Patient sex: M
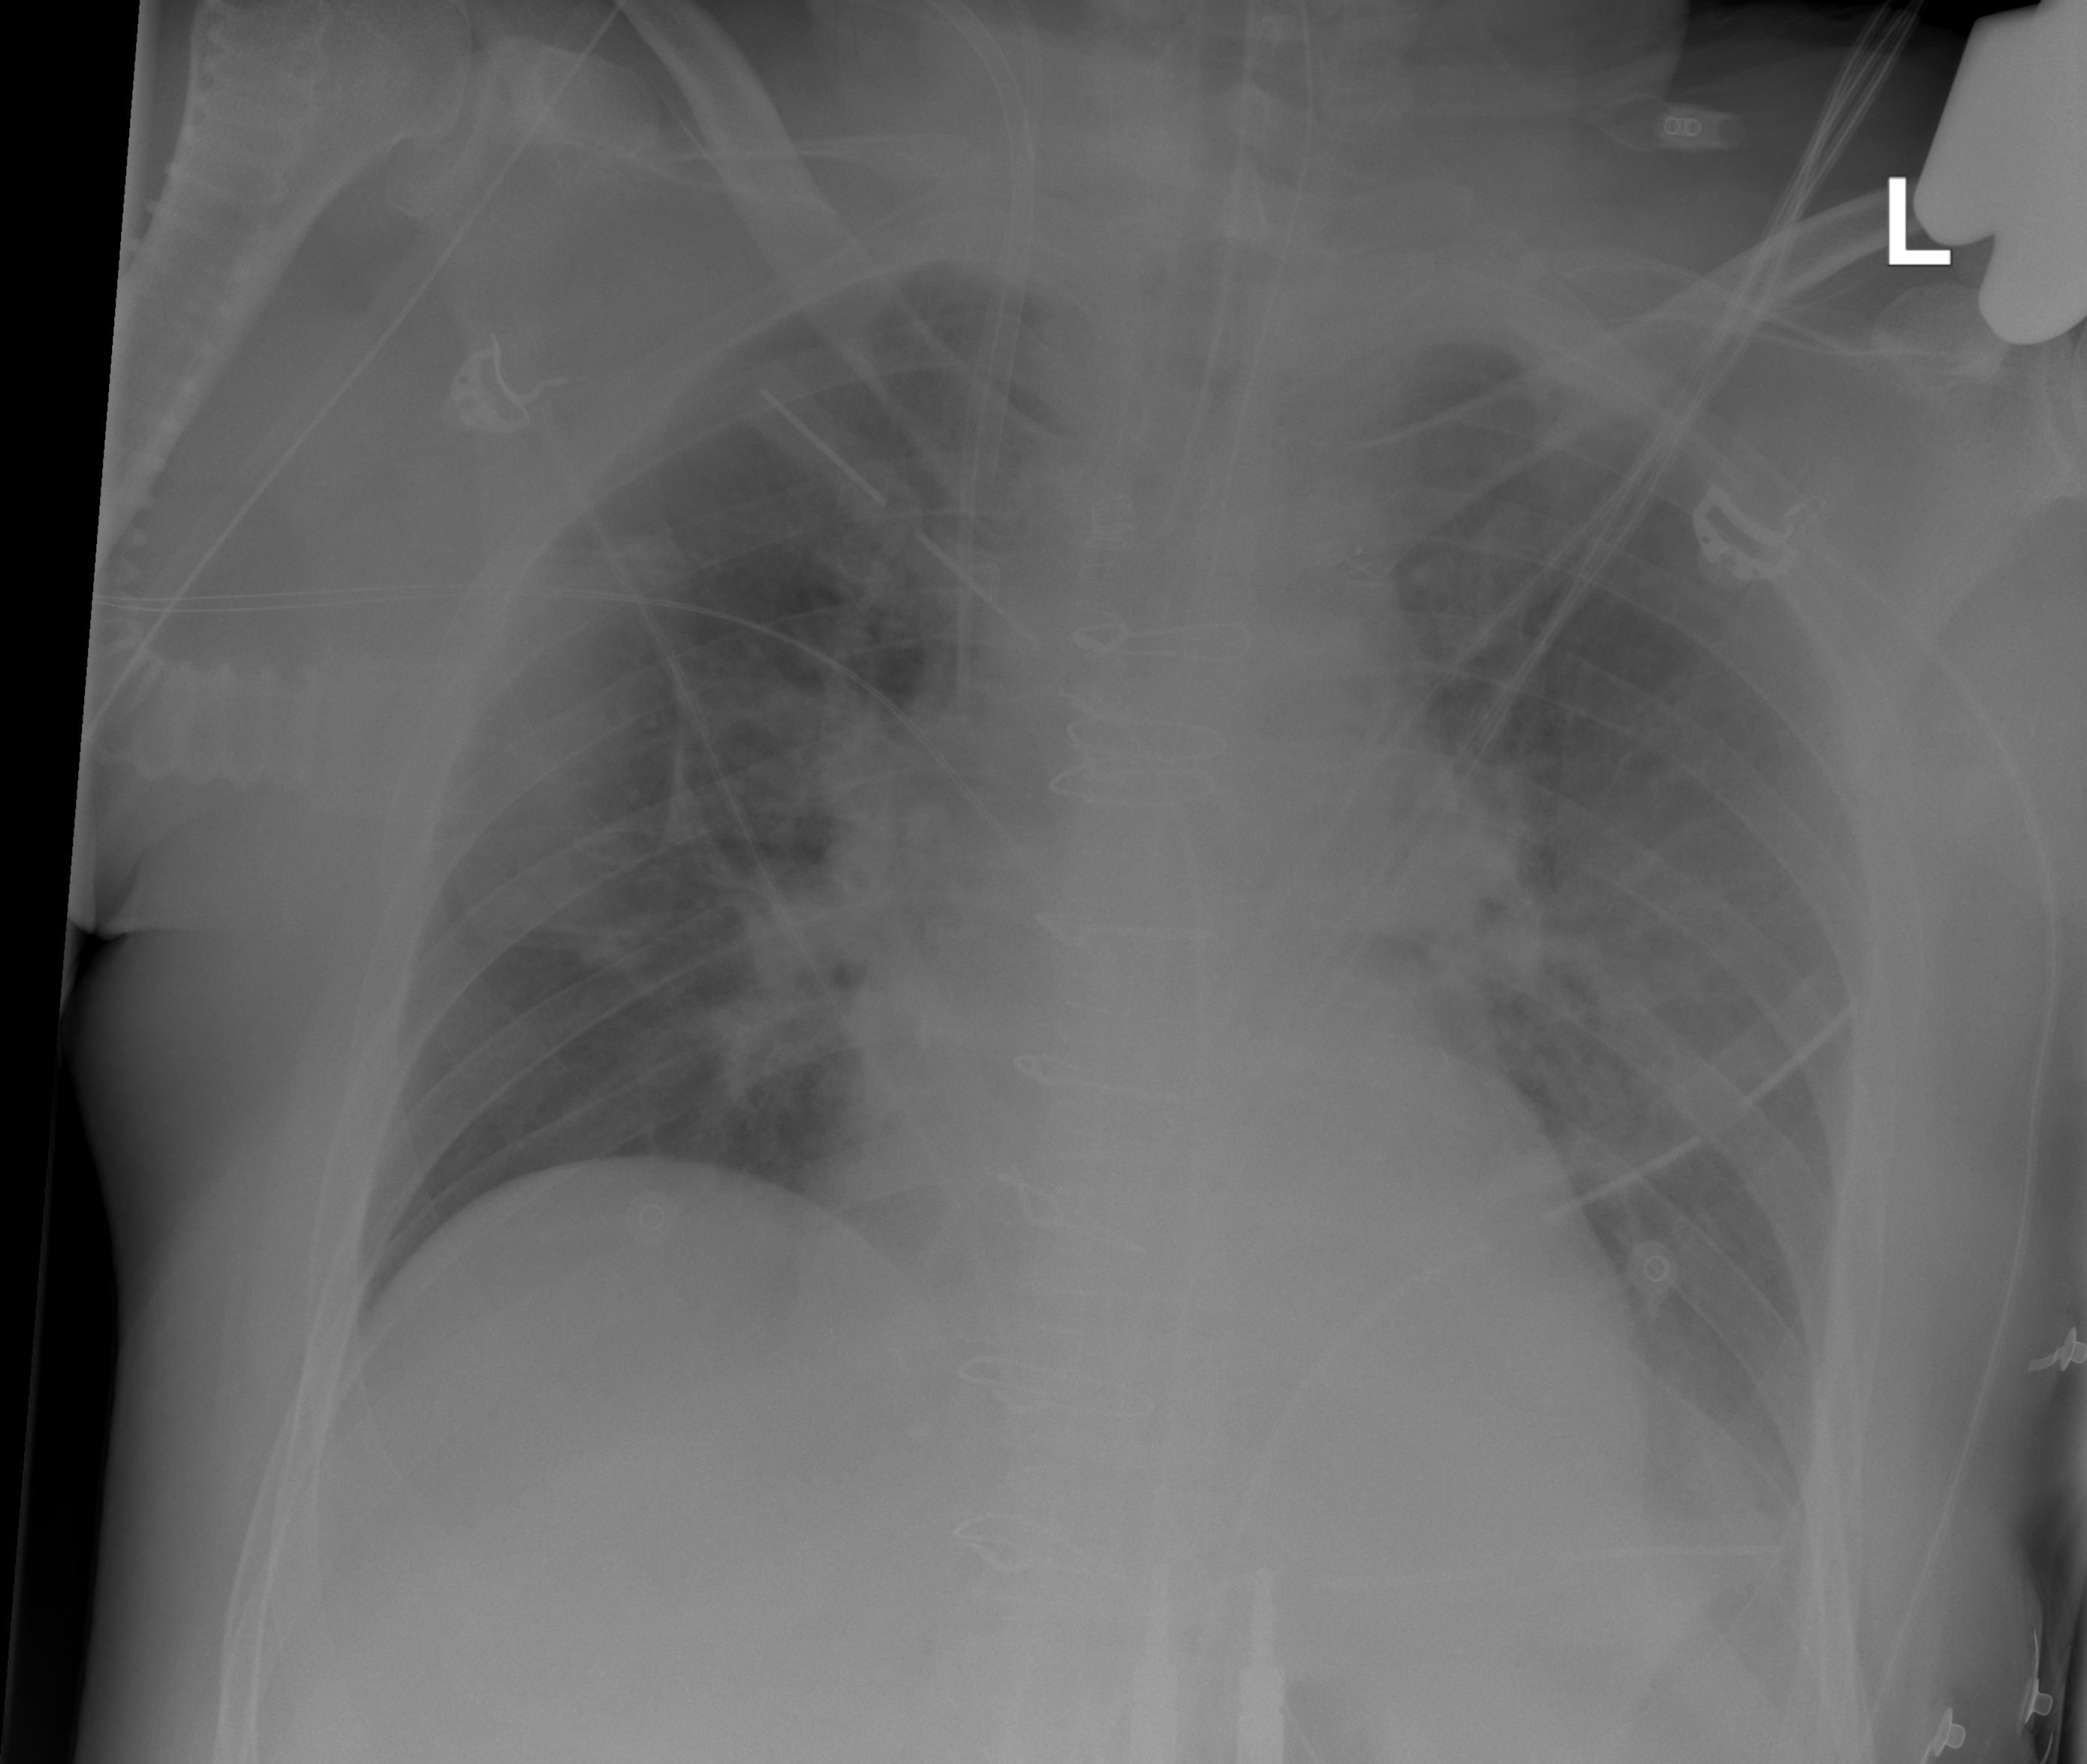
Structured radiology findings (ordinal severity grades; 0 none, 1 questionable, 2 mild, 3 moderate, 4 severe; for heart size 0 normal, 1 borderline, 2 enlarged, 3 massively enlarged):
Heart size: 0
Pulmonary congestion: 0
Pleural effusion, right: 0
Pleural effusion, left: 2
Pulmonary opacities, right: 0
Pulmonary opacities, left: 0
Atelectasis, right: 0
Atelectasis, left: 2